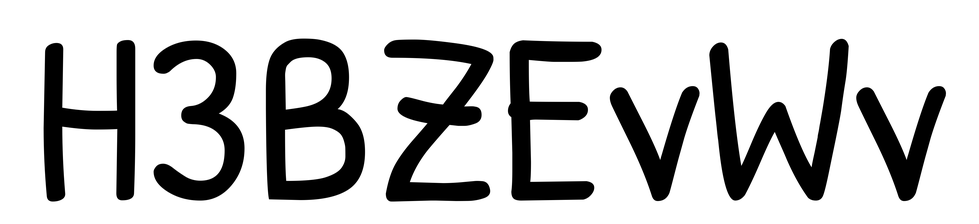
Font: PatrickHand-Regular